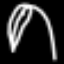
Label: leaf